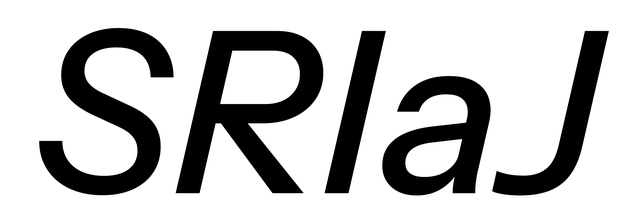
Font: InstrumentSans-Italic_Medium_Italic